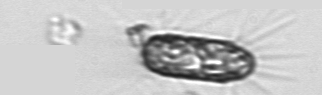
Label: Corethron_hystrix